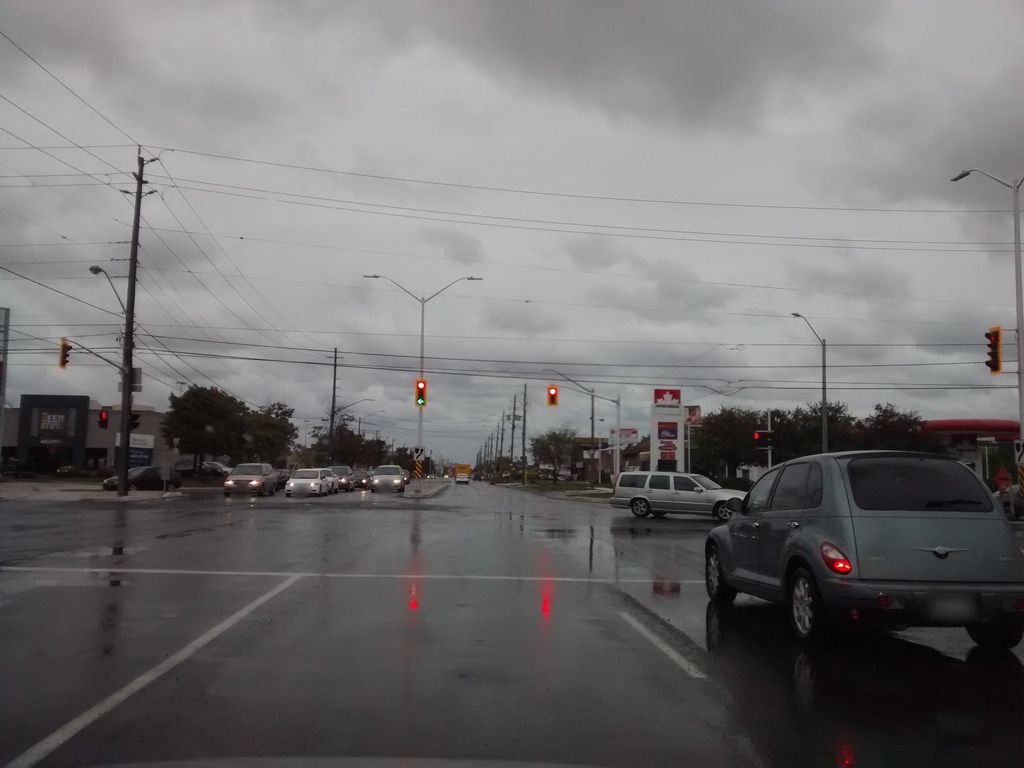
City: hamilton